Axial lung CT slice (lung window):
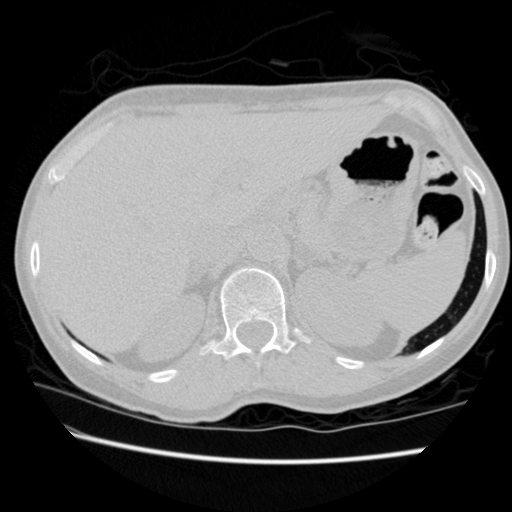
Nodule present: no